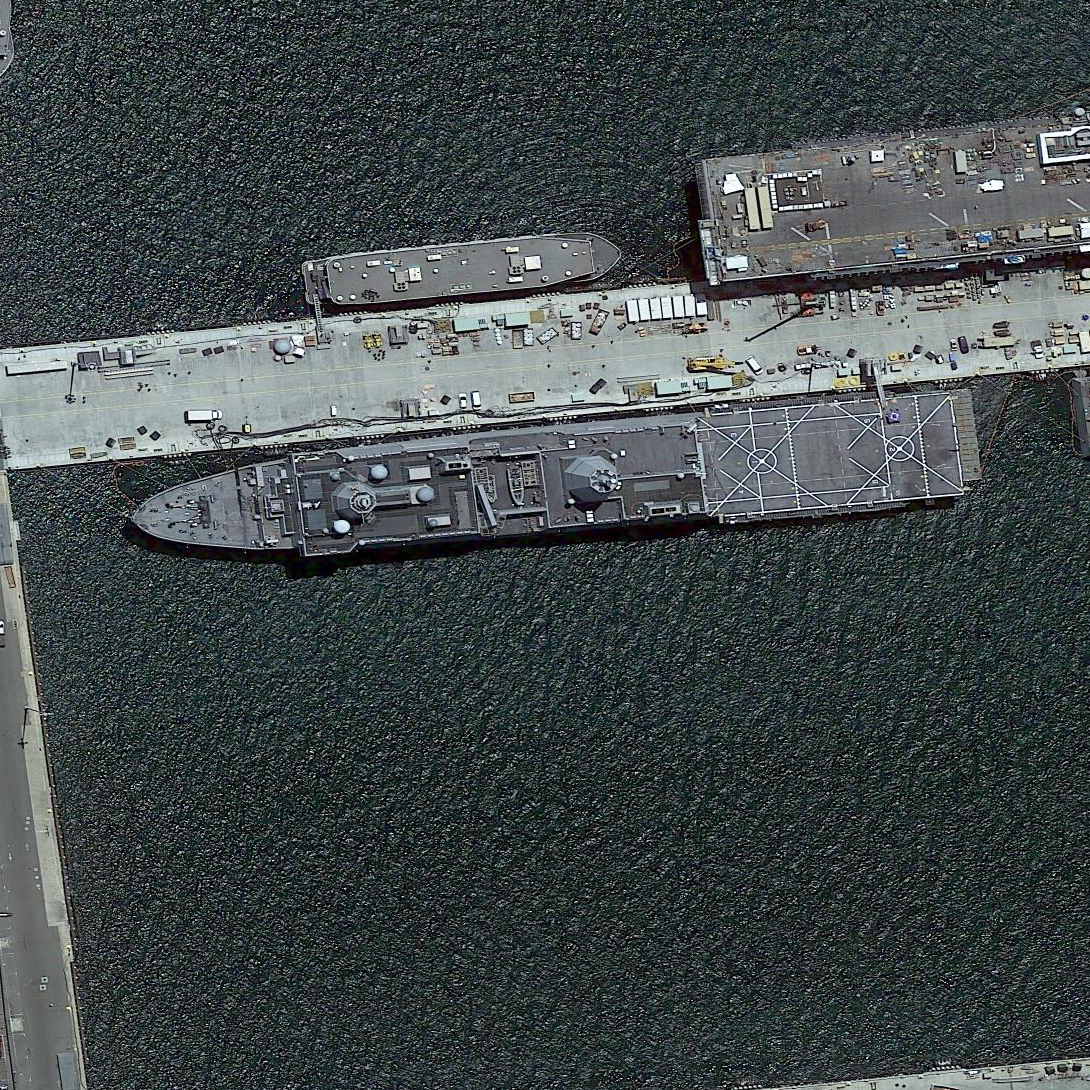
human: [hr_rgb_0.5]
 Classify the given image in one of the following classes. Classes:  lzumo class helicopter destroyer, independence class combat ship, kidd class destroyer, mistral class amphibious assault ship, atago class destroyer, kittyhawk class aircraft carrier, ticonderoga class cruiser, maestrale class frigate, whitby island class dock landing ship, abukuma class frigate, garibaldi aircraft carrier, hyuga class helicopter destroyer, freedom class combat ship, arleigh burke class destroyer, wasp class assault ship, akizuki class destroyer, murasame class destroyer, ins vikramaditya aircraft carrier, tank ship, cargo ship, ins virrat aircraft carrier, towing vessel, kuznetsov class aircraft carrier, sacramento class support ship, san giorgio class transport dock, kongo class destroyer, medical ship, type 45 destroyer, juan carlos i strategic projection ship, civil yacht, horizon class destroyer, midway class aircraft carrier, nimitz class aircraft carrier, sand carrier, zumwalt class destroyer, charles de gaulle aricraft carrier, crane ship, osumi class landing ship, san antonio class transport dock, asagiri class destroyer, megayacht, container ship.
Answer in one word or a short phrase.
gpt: San Antonio class transport dock